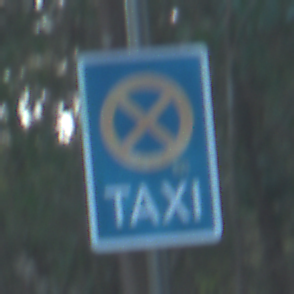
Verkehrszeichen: Taxenstand
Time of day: MorningAfternoon
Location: Outdoor (Nature)
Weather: Clear
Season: NotSpecified
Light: Natural